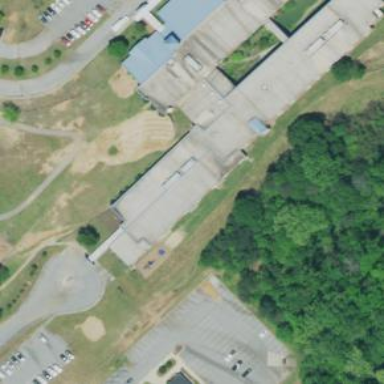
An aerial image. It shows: School building.